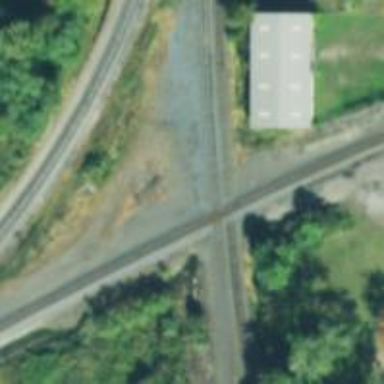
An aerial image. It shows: Railway crossing.